Question: I use <URL> component, but result list is behind the keyboard.

'''
import React, { Component } from 'react';
import {
View,
ScrollView,
Platform,
TouchableOpacity,
Text,
} from 'react-native';
import styles from './styles';
import KeyboardSpacer from 'react-native-keyboard-spacer';
import Autocomplete from 'react-native-autocomplete-input';
const API = 'https://swapi.co/api';
class Container extends Component {
constructor(props) {
super(props);
this.state = {
query: '',
};
}
componentDidMount() {
fetch('${API}/films/')
.then(res => res.json())
.then((json) => {
const { results: films } = json;
this.setState({ films });
});
}
findFilm(query) {
if (query === '') {
return [];
}
const { films } = this.state;
const regex = new RegExp('${query.trim()}', 'i');
return films.filter(film => film.title.search(regex) >= 0);
}
render() {
const { query } = this.state;
const films = this.findFilm(query);
const comp = (a, b) => a.toLowerCase().trim() === b.toLowerCase().trim();
return (
<View style={styles.container}>
<ScrollView style={styles.scrollView}>
<Autocomplete
autoCapitalize="none"
autoCorrect={false}
containerStyle={styles.autocompleteContainer}
data={films.length === 1 && comp(query, films[0].title) ? [] : films}
defaultValue={query}
onChangeText={text => this.setState({ query: text })}
placeholder="Enter Star Wars film title"
renderItem={({ title, release_date }) => (
<TouchableOpacity onPress={() => this.setState({ query: title })}>
<Text style={styles.itemText}>
{title} ({release_date.split('-')[0]})
</Text>
</TouchableOpacity>
)}
/>
</ScrollView>
{Platform.OS === 'ios' ? <KeyboardSpacer /> : null}
</View>
);
}
}
export default Container;
export default styles = StyleSheet.create({
container: {
flex: 1,
fontFamily: 'proxima_nova_regular',
alignSelf: 'stretch',
},
scrollView: {
alignSelf: 'stretch',
flex: 1,
},
autocompleteContainer: {
marginLeft: 10,
marginRight: 10,
marginTop: 400,
},
itemText: {
fontSize: 15,
margin: 2,
},
});
'''
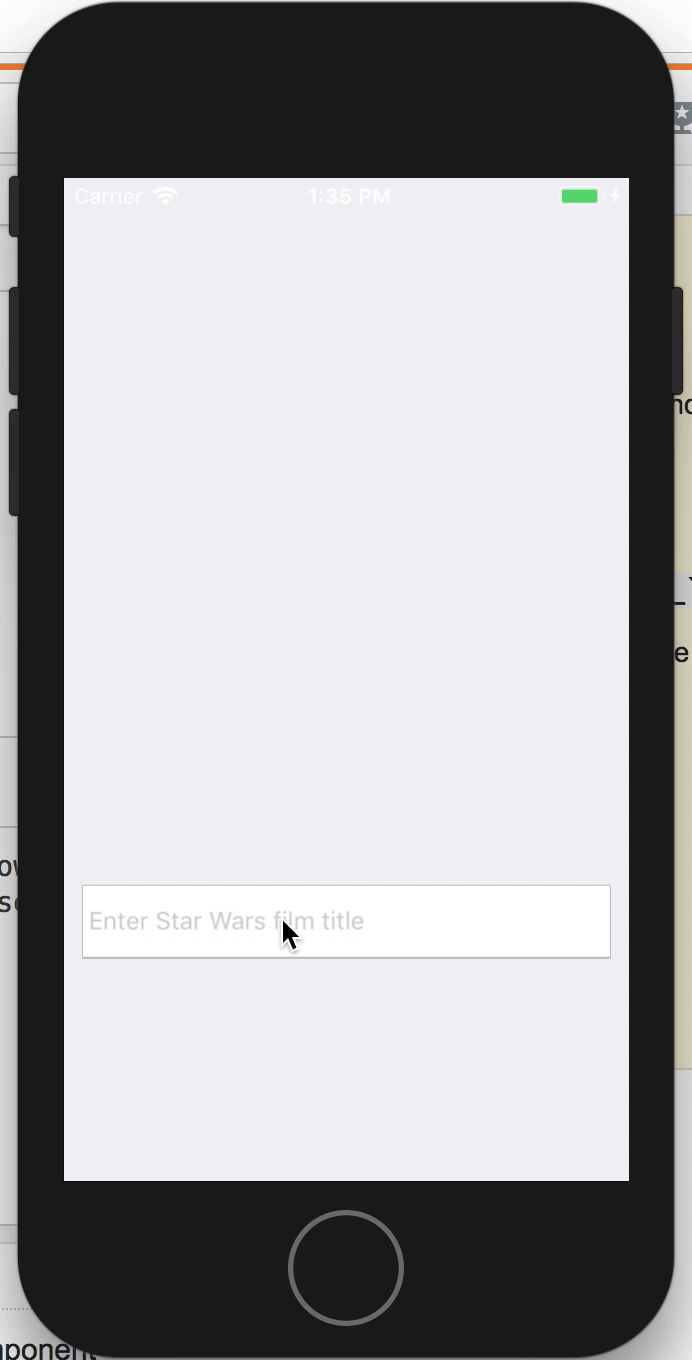
Answer: Considering your case, you would need <URL>
Although React Native has done a good job in implementing <URL>, particularly in a 'ScrollView', where
And since the list items content can be dynamic, therefore it is necessary to wrap them inside a 'ScrollView'.
Here are the changes that you can do in your code.
'''
import { KeyboardAwareScrollView } from 'react-native-keyboard-aware-scroll-view'
<KeyboardAwareScrollView
innerRef={ref => this.scrollView = ref} //... Access the ref for any other functions here
contentContainerStyle={{flex: 1}}>
<Autocomplete
onFocus={() => {this.scrollView.props.scrollToEnd({animated: true})}} // ... Scroll To End on TextInput focus
autoCapitalize="none"
autoCorrect={false}
containerStyle={styles.autocompleteContainer}
data={films.length === 1 && comp(query, films[0].title) ? [] : films}
defaultValue={query}
onChangeText={text => this.setState({ query: text })}
placeholder="Enter Star Wars film title"
renderItem={({ title, release_date }) => (
<TouchableOpacity onPress={() => this.setState({ query: title })}>
<Text style={styles.itemText}>
{title} ({release_date.split('-')[0]})
</Text>
</TouchableOpacity>
)}
/>
</KeyboardAwareScrollView>
'''